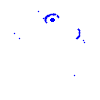
Particle: electron